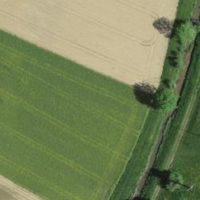
EUNIS habitat code: 24
Species observed at this site:
Milvus milvus
Falco tinnunculus
Garrulus glandarius
Milvus migrans